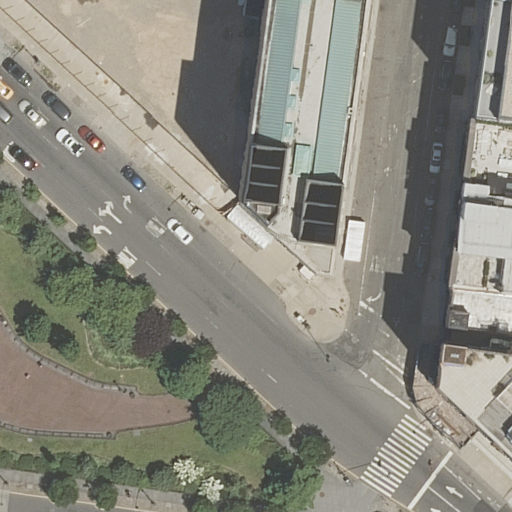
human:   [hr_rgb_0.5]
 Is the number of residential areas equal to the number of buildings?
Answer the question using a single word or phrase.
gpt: no

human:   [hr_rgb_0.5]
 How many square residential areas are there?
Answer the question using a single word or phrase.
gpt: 0

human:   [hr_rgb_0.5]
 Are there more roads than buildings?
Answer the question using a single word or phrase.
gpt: yes

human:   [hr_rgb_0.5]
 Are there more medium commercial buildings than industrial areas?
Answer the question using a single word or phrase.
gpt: no

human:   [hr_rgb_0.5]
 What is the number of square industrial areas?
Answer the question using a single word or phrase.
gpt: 0

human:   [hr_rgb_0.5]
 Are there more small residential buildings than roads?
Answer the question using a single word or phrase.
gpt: no

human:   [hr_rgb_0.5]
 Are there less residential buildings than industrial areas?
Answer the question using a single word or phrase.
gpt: no

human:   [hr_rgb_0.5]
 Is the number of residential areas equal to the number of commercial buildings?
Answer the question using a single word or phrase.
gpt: no

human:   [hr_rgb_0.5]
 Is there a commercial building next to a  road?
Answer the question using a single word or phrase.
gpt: no

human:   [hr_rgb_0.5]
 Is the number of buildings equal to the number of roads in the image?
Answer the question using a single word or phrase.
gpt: no

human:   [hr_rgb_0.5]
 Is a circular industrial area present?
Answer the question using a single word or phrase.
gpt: no

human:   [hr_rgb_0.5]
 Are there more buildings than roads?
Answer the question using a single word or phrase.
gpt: no

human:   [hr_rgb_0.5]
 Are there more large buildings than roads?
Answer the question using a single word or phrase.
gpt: no

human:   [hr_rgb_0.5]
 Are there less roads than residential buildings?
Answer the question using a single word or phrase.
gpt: no

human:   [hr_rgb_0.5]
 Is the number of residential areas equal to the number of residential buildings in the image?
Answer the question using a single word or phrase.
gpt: no

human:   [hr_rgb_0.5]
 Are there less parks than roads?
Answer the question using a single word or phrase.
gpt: yes

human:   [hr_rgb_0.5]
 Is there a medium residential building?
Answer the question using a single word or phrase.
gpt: yes

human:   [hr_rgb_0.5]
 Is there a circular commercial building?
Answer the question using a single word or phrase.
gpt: no

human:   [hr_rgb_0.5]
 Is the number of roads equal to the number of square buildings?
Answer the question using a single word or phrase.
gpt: no

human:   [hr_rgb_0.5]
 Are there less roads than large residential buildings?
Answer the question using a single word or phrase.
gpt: no

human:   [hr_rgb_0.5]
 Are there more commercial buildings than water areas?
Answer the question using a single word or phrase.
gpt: no

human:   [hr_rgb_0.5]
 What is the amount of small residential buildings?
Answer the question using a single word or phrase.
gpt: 0

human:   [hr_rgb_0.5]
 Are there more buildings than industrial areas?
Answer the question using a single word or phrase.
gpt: yes

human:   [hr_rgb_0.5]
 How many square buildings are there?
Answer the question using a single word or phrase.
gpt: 0

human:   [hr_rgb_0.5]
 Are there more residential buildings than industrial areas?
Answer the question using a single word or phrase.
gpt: yes

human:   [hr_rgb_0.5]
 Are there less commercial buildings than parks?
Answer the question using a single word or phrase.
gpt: yes

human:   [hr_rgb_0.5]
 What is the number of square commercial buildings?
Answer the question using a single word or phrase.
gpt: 0

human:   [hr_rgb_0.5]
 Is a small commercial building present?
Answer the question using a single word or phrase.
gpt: no

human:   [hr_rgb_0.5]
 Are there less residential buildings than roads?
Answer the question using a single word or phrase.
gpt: yes

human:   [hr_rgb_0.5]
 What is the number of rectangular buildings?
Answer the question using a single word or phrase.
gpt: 2

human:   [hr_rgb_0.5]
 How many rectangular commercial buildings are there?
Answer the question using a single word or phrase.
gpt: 0

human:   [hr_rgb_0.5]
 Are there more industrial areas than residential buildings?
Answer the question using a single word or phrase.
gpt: no

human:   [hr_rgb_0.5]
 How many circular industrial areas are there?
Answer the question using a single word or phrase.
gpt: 0

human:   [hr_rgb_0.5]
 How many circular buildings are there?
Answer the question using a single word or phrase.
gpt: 0

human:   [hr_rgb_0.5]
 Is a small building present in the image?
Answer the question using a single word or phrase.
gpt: no

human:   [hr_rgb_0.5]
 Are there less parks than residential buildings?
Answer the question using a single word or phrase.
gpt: yes